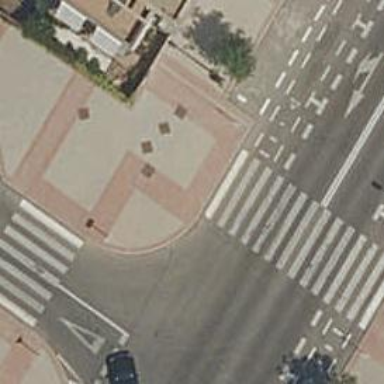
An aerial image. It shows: Sidewalk.